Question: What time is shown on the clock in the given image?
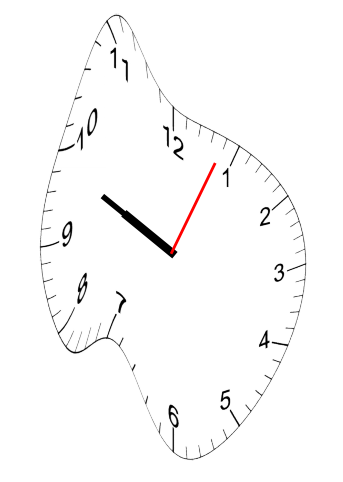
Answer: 09:49:04